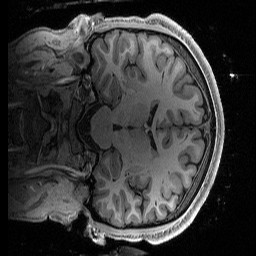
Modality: T1w
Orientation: coronal
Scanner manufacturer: siemens
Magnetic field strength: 3 T
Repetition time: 2.5 s
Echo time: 0.0029 s